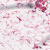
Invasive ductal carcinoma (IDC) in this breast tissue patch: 0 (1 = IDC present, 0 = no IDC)